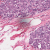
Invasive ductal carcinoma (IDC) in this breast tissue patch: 0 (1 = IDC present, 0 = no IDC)